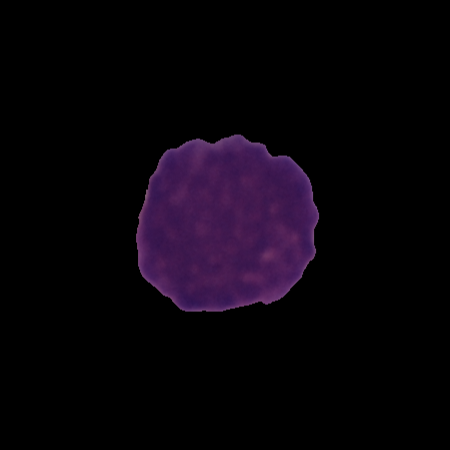
Label: cancer